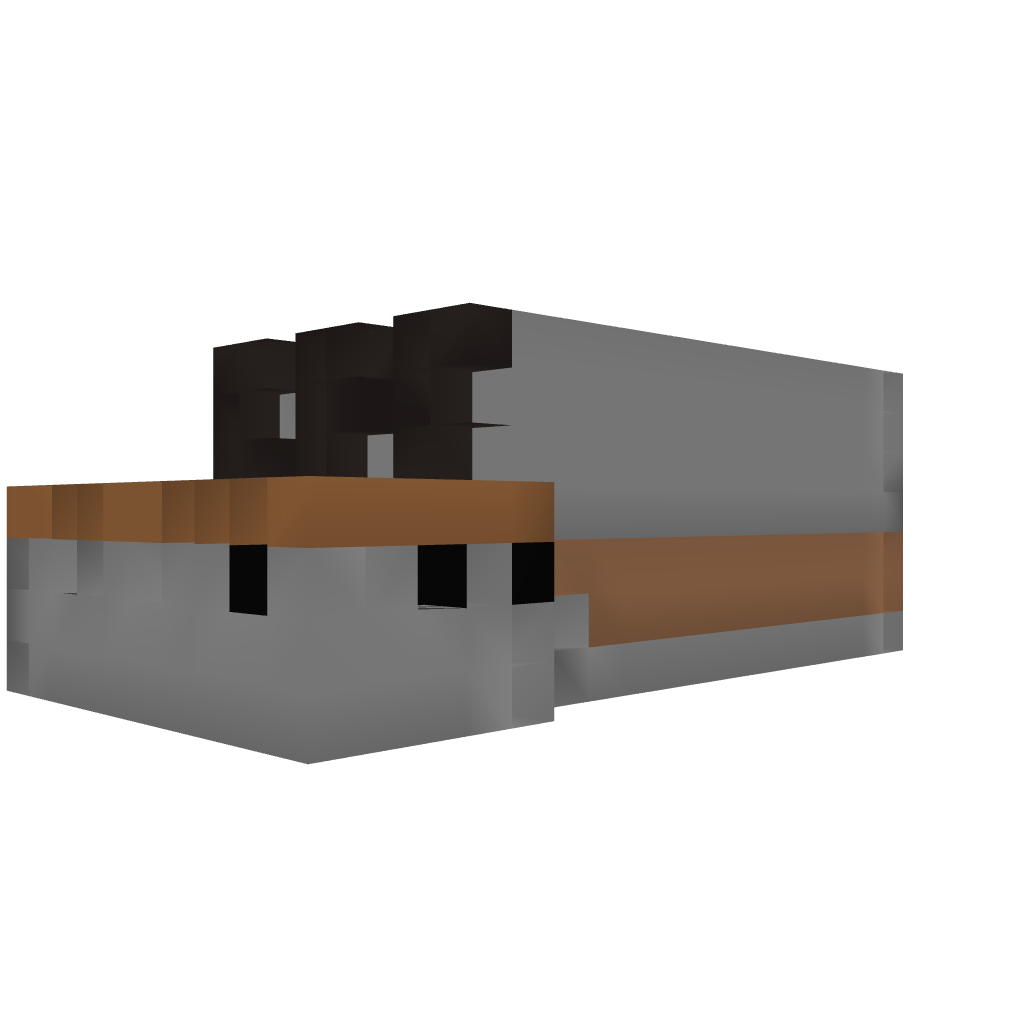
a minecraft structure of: Chicken Egg Collection &amp; Storage